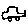
Label: car